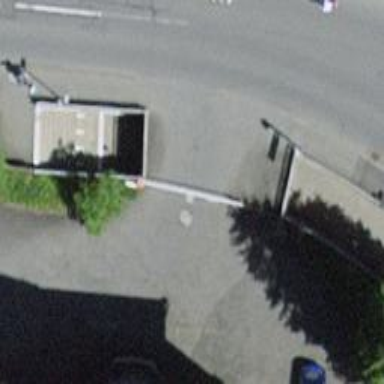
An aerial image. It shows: Lift gate barrier.